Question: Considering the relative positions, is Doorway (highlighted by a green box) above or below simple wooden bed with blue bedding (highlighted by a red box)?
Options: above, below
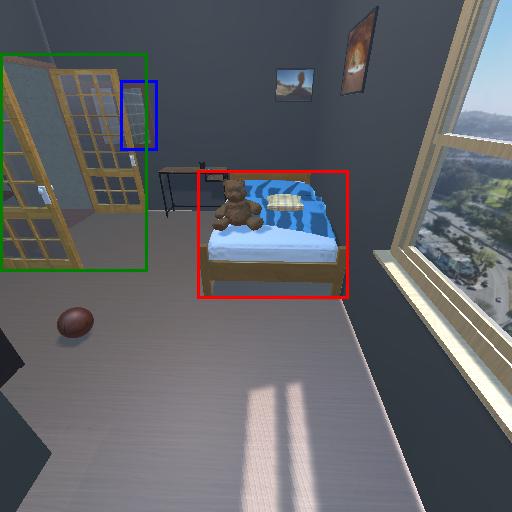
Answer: above